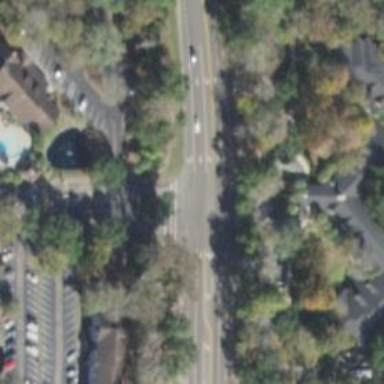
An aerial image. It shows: Unmarked crossing on the road.